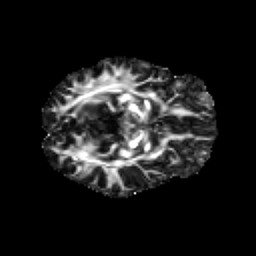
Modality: FA
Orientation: axial
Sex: male
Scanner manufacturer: siemens
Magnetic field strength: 3 T
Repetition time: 5 s
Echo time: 0.071 s